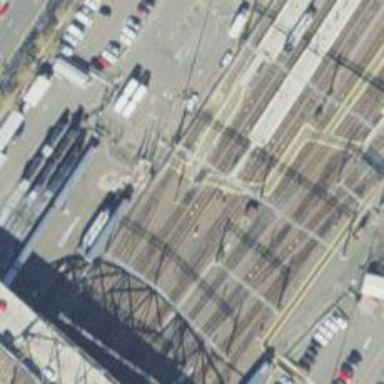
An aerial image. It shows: Siding railway line with electrified contact line for the trains.